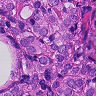
Metastatic tissue present: yes